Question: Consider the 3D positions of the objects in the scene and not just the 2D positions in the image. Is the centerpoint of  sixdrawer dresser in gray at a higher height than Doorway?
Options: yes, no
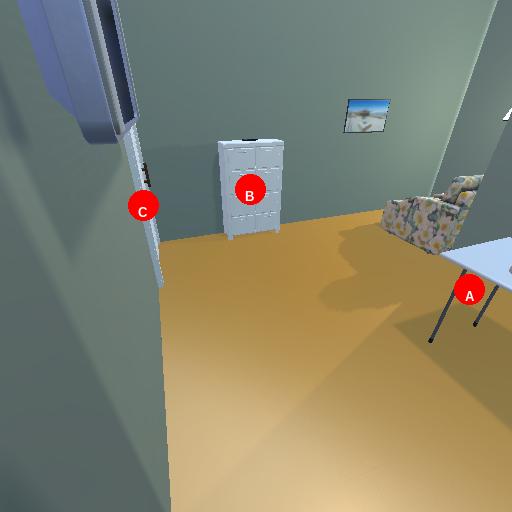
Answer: yes